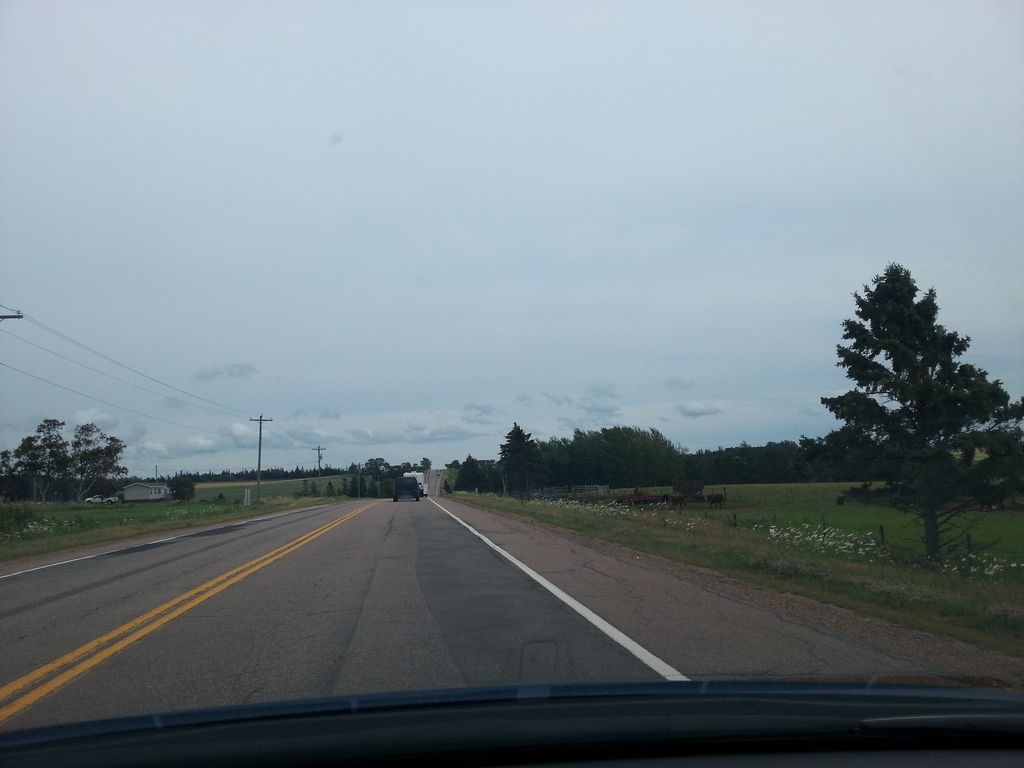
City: charlottetown